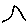
Label: cat